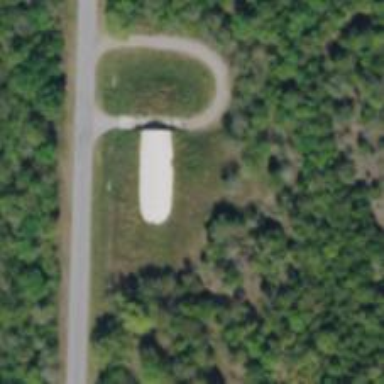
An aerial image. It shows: Military bunker for protection and defense.